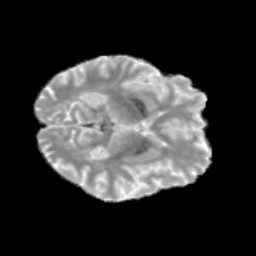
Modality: MD
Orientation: axial
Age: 62
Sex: female
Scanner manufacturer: siemens
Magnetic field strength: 3 T
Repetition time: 3.23 s
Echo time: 0.0892 s